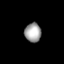
Tissue: lung
Cell type: Epithelial cells
Senescence score: 0.1611
Nuclear area (px): 307
Mean DAPI intensity: 162.557